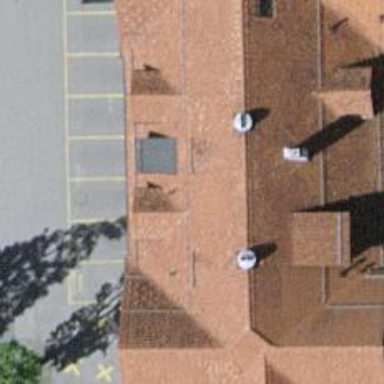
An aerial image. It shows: Restaurant.